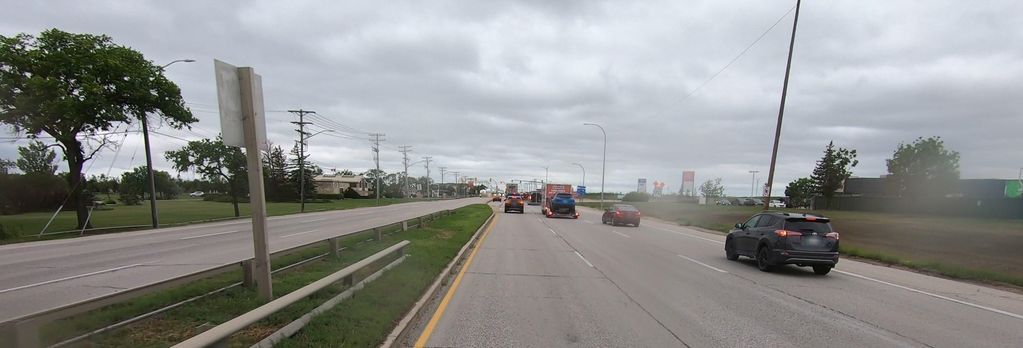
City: winnipeg